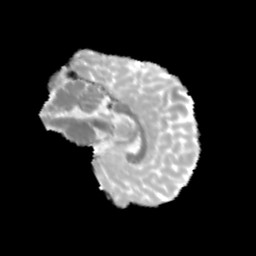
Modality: MD
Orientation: sagittal
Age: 9
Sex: male
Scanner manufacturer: siemens
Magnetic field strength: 3 T
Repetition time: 3.8 s
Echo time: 0.07 s